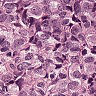
Metastatic tissue present: yes